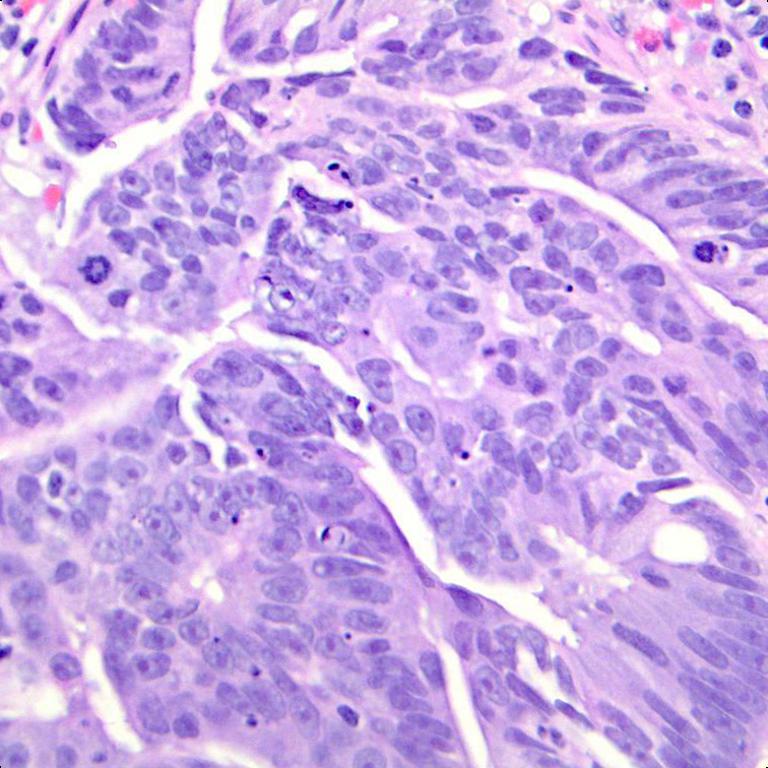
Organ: colon
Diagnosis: adenocarcinomas